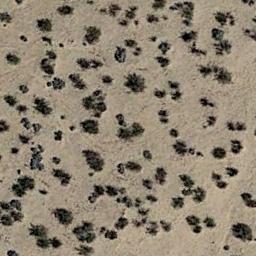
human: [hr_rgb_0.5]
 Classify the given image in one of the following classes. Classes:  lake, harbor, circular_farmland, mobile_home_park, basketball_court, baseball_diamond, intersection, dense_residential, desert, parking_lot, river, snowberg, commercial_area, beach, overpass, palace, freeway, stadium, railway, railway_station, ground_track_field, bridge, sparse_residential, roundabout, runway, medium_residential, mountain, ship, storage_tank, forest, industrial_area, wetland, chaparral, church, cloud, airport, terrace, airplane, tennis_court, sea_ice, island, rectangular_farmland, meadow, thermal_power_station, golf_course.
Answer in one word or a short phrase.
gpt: chaparral